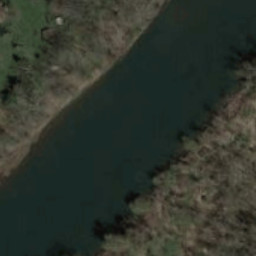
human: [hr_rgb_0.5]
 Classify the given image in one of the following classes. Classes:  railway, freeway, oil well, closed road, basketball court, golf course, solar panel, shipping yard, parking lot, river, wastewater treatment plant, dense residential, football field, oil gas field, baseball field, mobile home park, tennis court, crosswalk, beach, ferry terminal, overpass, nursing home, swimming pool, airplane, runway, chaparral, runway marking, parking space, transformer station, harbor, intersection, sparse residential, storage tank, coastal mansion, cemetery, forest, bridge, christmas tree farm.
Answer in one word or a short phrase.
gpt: river